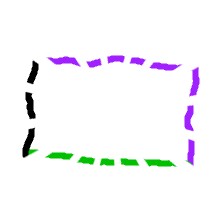
Shape: rectangle